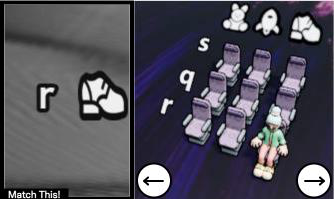
Task: seats
Answer: yes